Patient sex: M
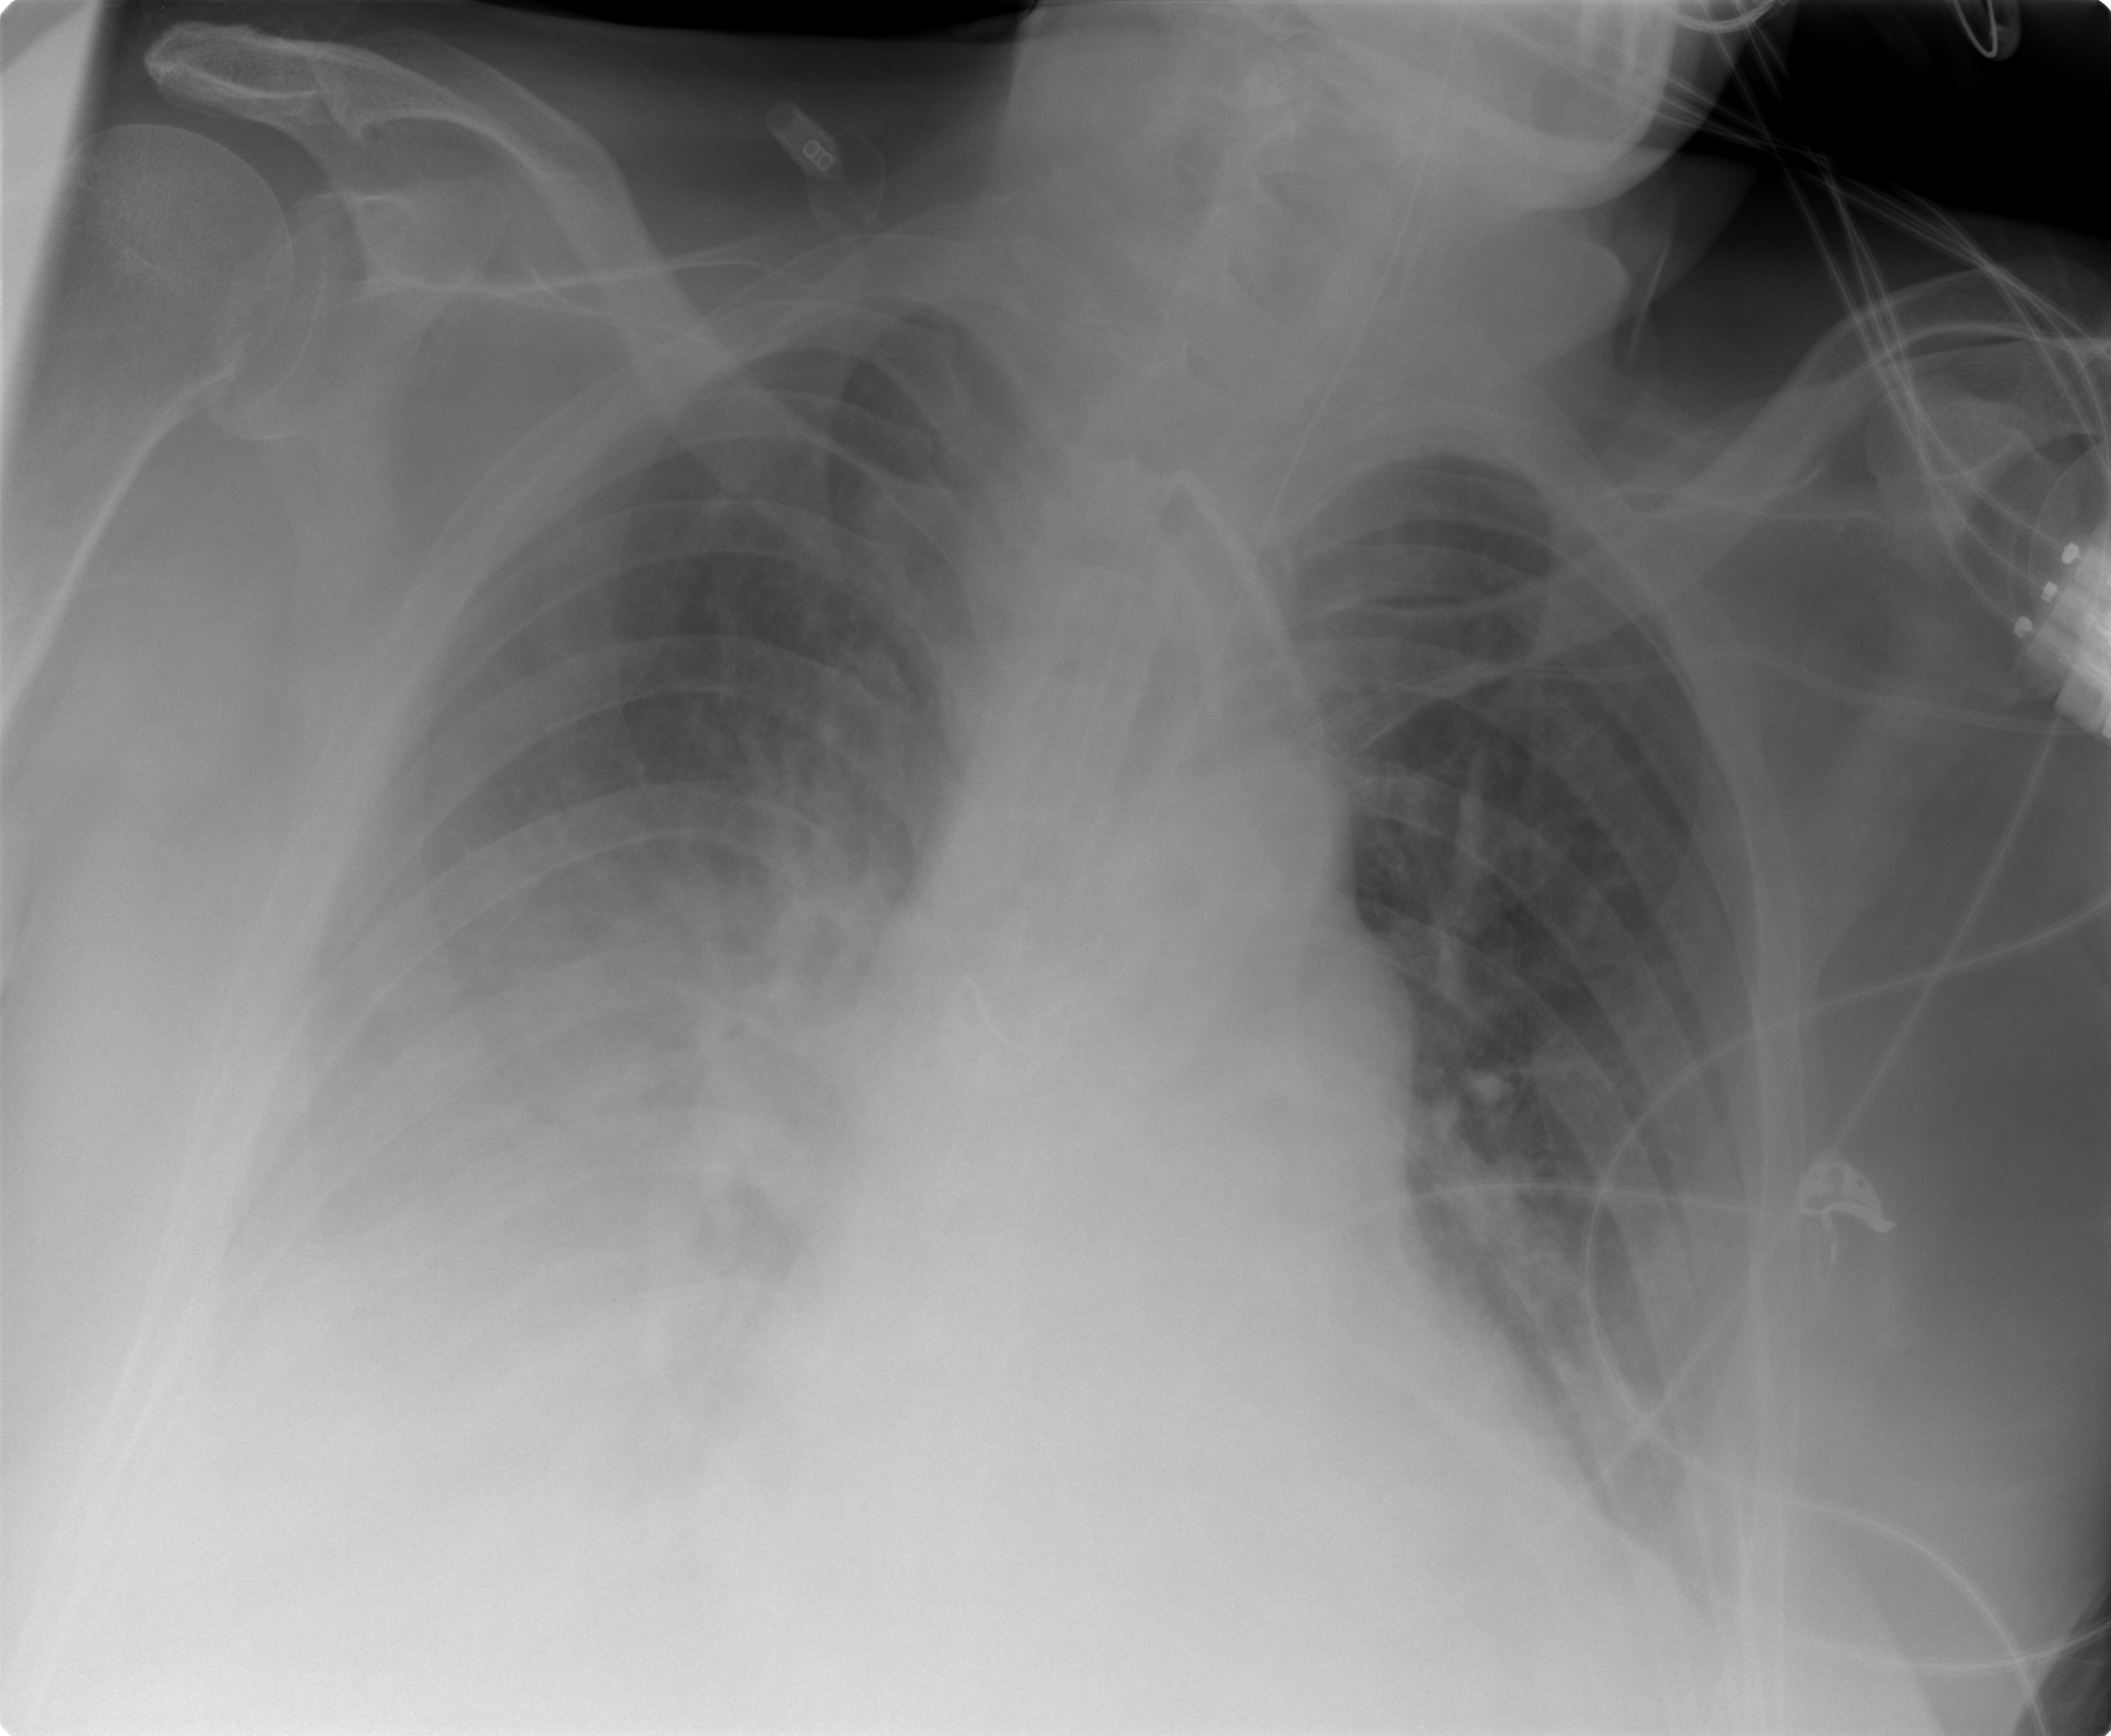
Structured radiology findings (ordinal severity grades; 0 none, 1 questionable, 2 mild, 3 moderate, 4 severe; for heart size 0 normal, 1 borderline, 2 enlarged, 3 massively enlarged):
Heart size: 1
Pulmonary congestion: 2
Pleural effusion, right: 3
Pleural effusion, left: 2
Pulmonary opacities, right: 0
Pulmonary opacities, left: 0
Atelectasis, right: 2
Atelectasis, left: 2